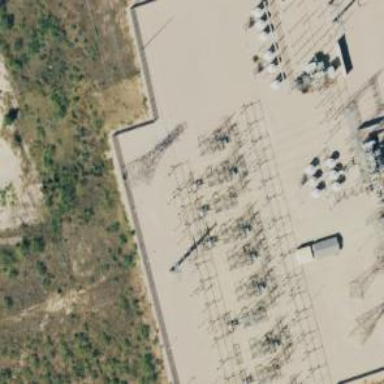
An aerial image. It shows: Switch used for power control.